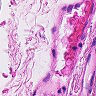
Metastatic tissue present: no